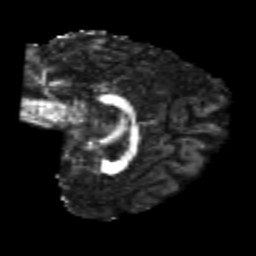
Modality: FA
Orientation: sagittal
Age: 22
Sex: female
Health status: healthy
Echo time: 0.074 s